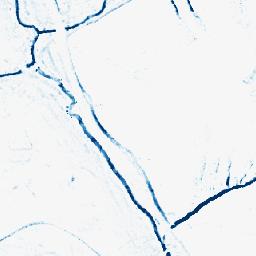
Category: morphological
Decomposition family: morphological_ellipse
Decomposition parameters: operation: closing
width: 5
height: 5
Upsampling method: nearest
Upsampling parameters: scale: 4
Upsampling scale: 4